Field crop: maize
Growth stage: 2
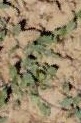
Species: convolvulus